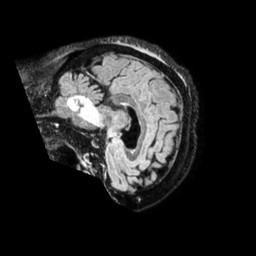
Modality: FLAIR
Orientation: sagittal
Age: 87
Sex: female
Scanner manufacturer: philips
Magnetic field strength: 1.5 T
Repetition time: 4.8 s
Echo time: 0.3364 s